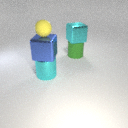
large green rubber cylinder below large cyan metal cube